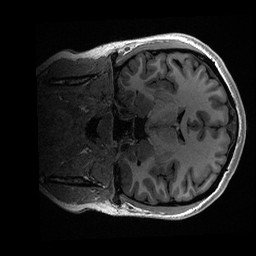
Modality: T1w
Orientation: coronal
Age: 21
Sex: female
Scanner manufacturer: ge
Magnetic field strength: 3 T
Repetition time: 0.006952 s
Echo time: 0.00292 s